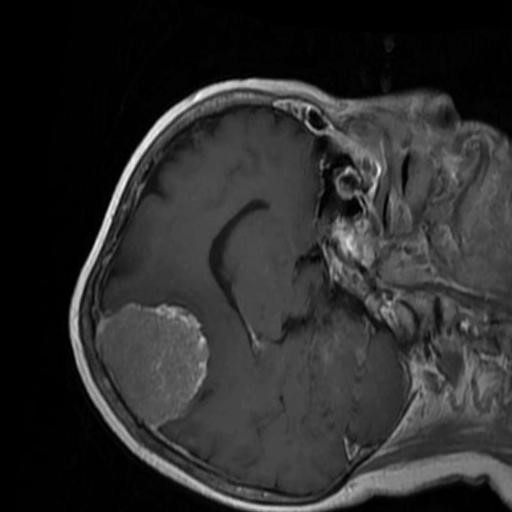
Label: brain_menin